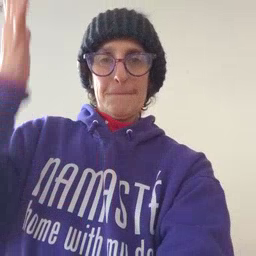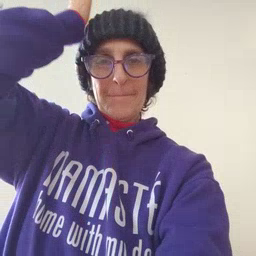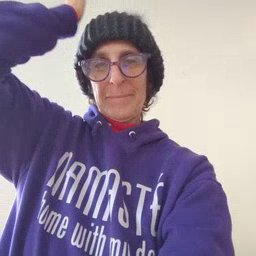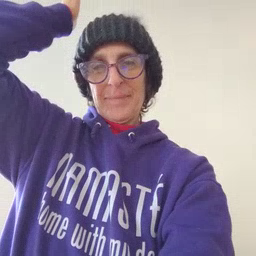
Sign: garbage